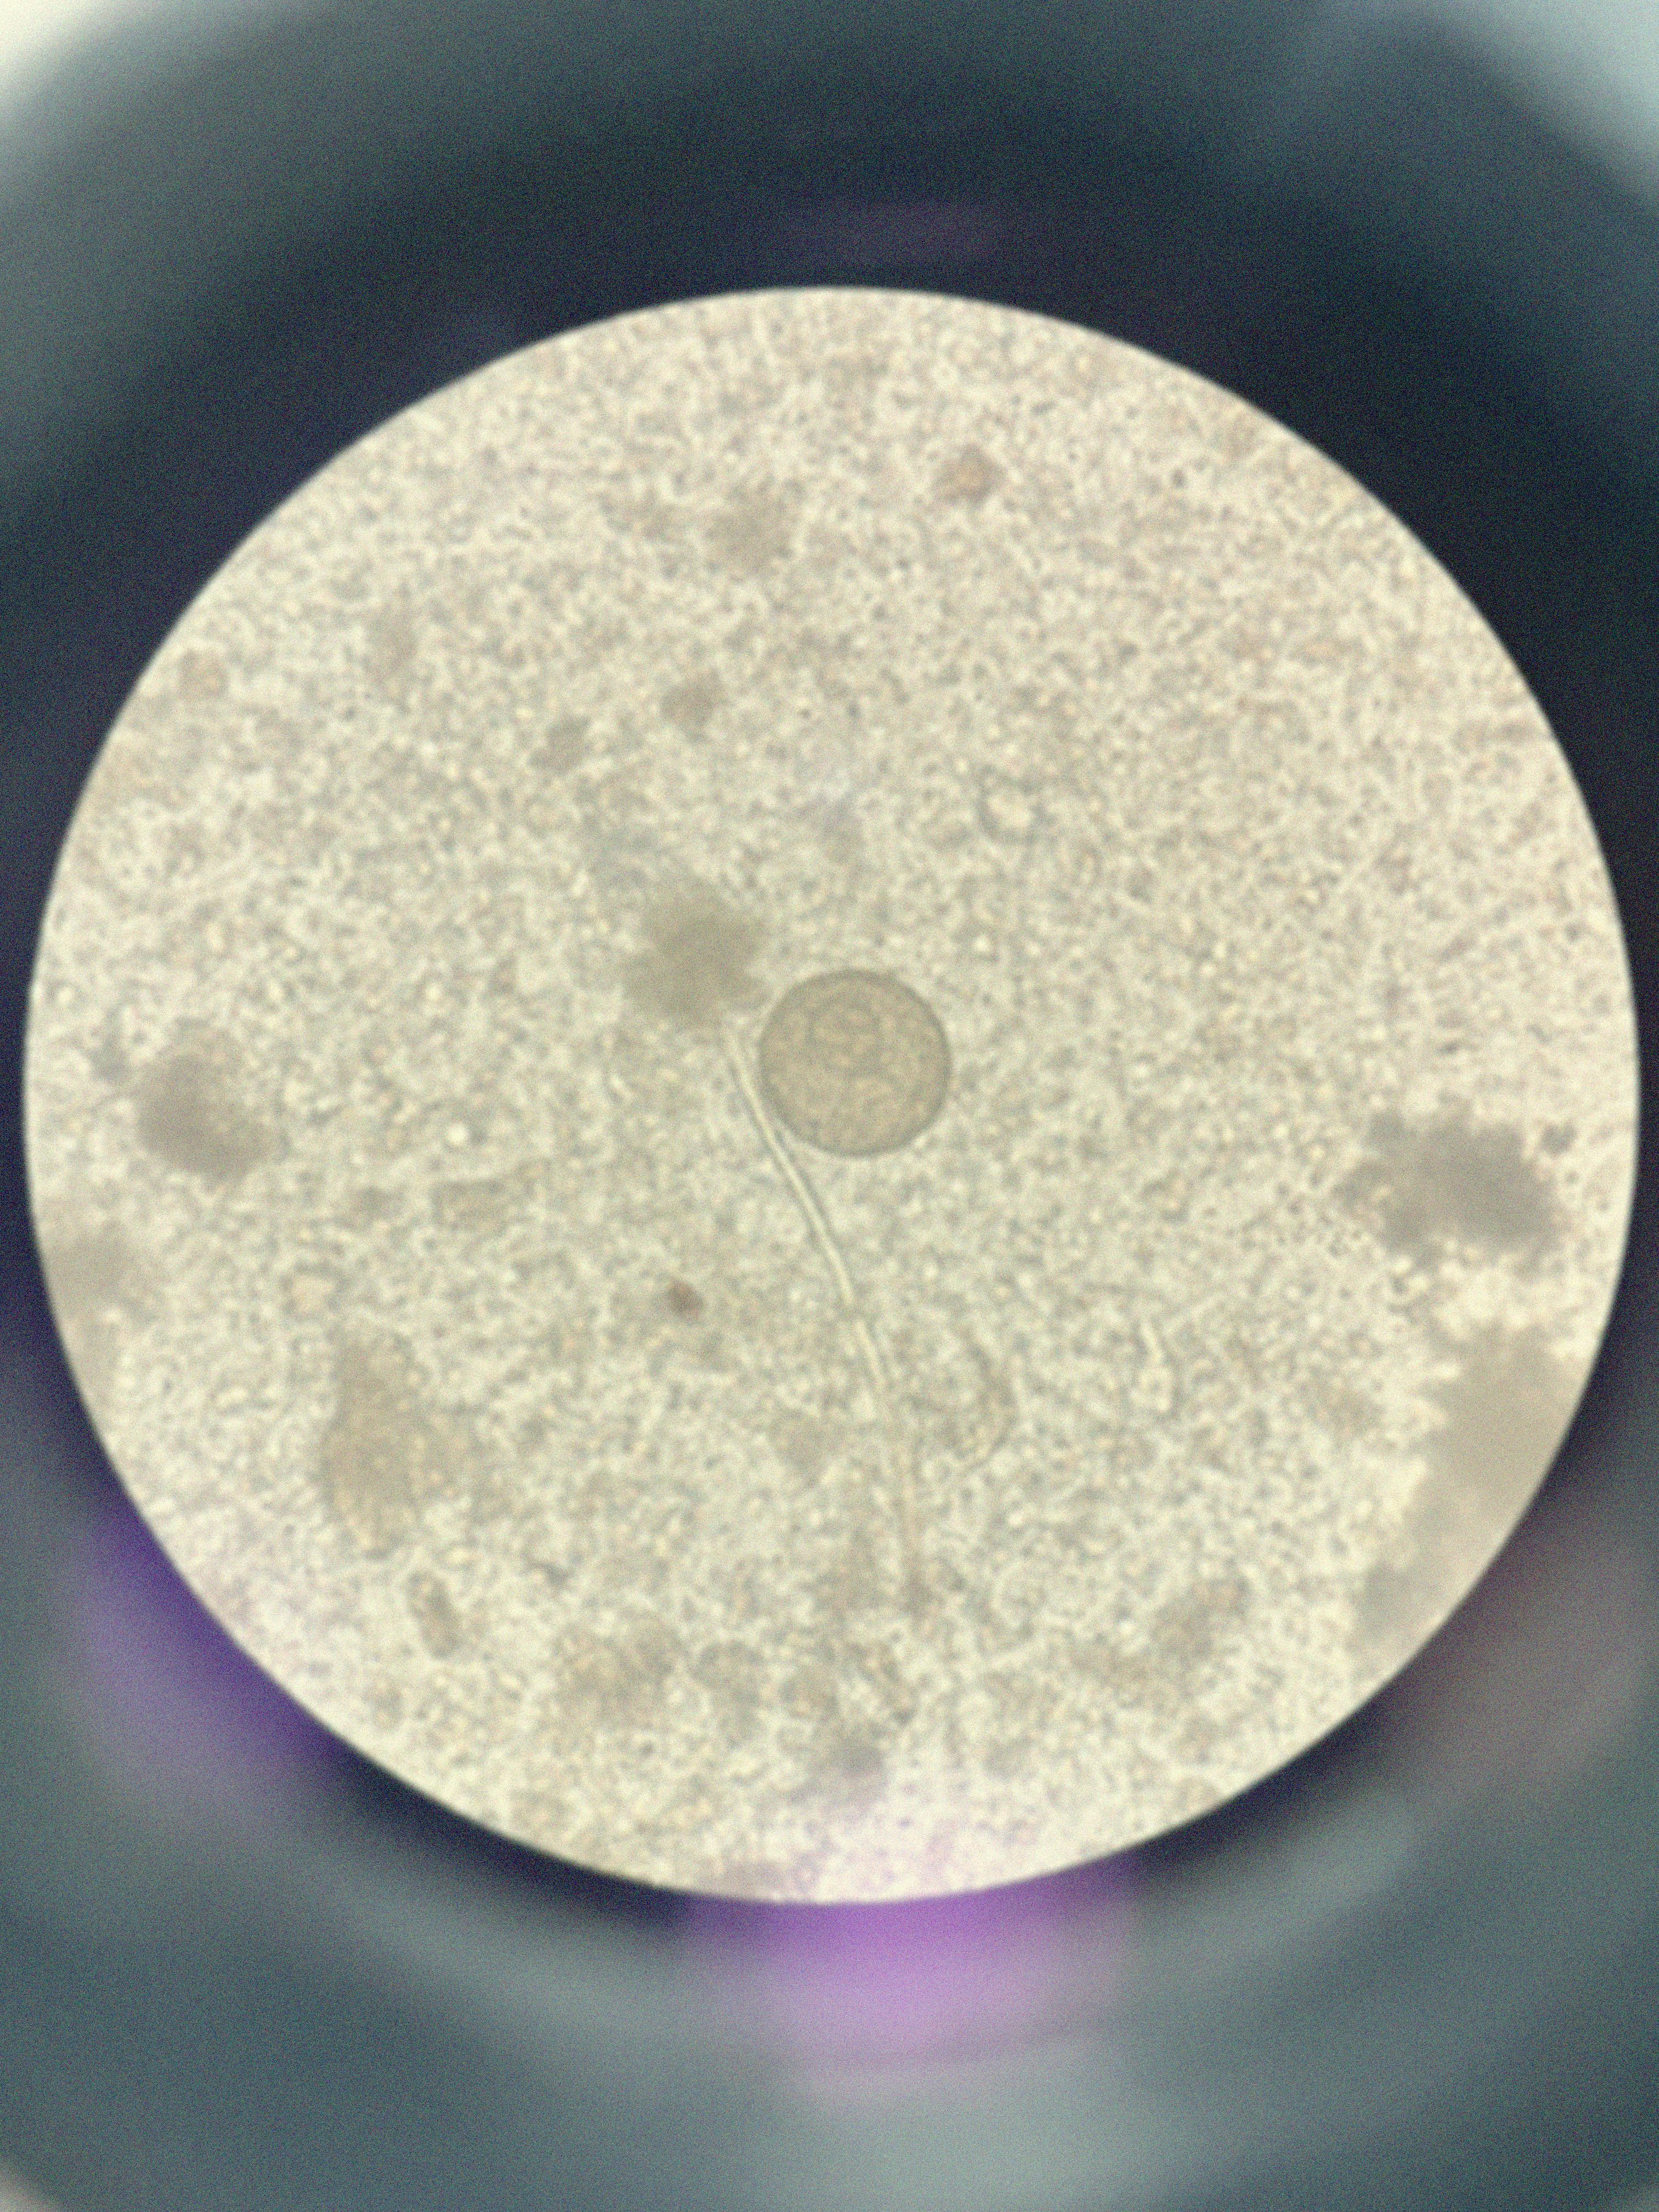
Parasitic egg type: Hymenolepis diminuta